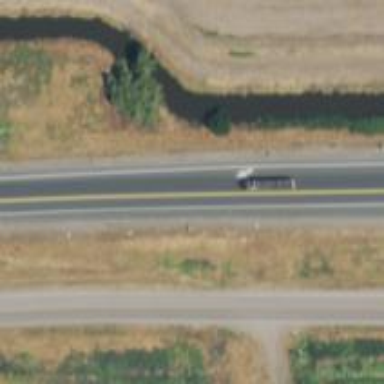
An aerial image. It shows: Asphalt road classified as trunk highway.